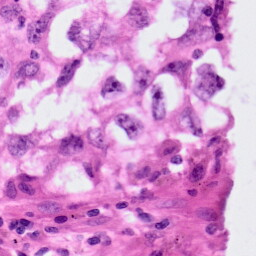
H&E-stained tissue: Lung